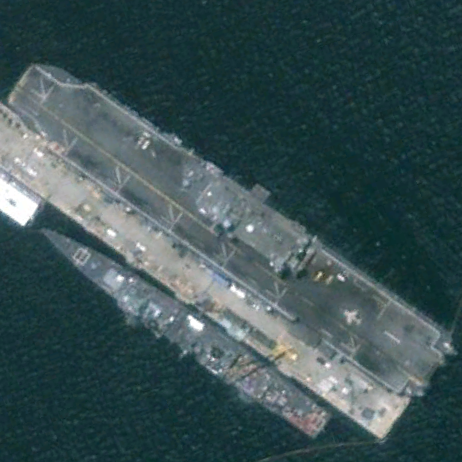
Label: assault